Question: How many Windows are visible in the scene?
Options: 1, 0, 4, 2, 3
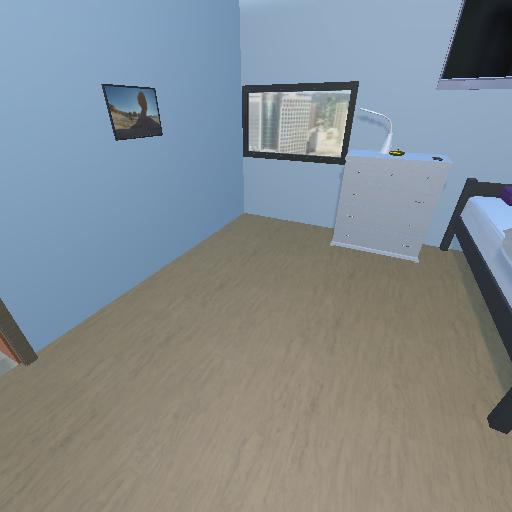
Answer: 1